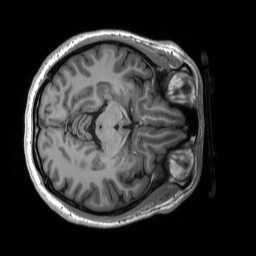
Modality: T1w
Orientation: axial
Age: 22
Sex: female
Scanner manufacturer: siemens
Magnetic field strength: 3 T
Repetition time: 2.53 s
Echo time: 0.00227 s